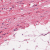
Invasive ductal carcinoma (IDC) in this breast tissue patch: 0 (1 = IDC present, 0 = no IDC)